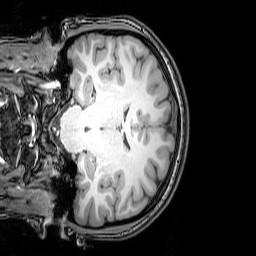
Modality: T1w
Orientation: coronal
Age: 22
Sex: female
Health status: healthy
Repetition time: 0.081 s
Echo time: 0.037 s